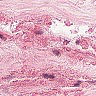
Metastatic tissue present: no